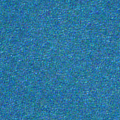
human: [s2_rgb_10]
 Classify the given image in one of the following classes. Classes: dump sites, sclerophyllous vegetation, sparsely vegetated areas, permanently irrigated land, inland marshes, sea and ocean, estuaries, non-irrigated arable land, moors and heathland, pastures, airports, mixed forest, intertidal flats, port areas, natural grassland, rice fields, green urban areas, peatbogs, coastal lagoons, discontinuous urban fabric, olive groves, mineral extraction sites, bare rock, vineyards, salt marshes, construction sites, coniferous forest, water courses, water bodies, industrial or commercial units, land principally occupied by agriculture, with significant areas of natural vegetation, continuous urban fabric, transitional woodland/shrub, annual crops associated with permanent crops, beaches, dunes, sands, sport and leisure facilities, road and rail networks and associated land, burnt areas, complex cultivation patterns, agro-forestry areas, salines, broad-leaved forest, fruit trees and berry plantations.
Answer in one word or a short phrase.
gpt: sea and ocean